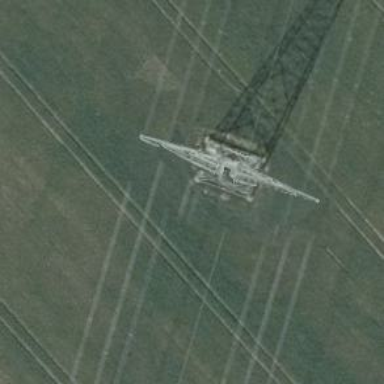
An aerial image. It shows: Power tower.